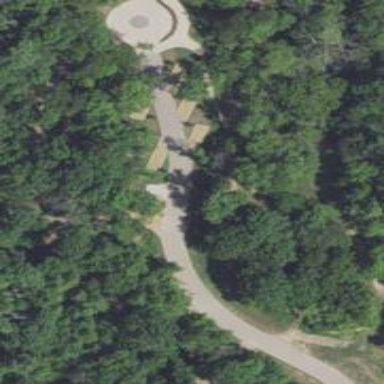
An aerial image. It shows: Campsite for tourism.